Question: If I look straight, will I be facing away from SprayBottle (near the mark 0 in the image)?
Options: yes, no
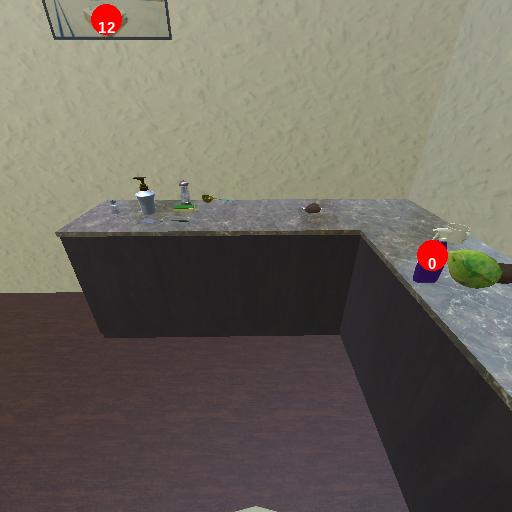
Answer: yes